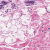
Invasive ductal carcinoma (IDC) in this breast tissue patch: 0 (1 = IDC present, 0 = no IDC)